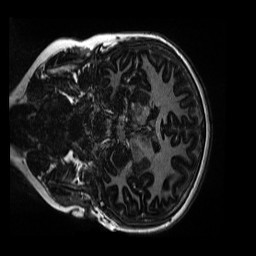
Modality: MP2RAGE
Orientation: coronal
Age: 9
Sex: female
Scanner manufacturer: siemens
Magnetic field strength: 3 T
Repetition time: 4 s
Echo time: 0.00303 s